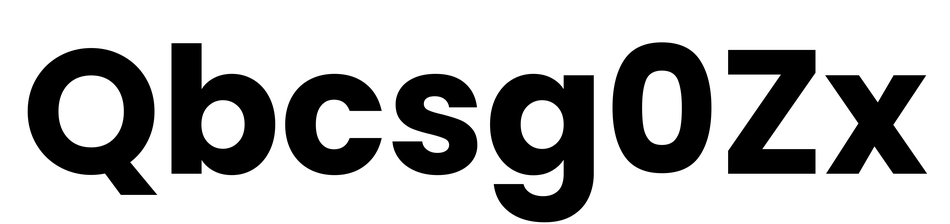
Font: Poppins-Bold